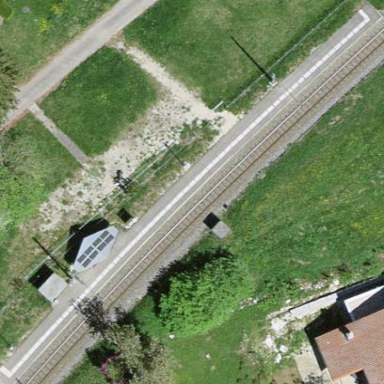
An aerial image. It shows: Platform for public transport with shelter.